如图，
$\text{Rt}\triangle ABC$中，$\angle ABC = 90^\circ$，$AB = 2$，$BC = 2\sqrt{3}$，点$M$是线段$AC$上一个动点，若以$M$为圆心半径为1的圆与线段$AC$交于$P$，$Q$两点，则$\overrightarrow{BP} \cdot \overrightarrow{BQ}$的取值范围为\underline{\ \ \ \ \ \ \ \ }。

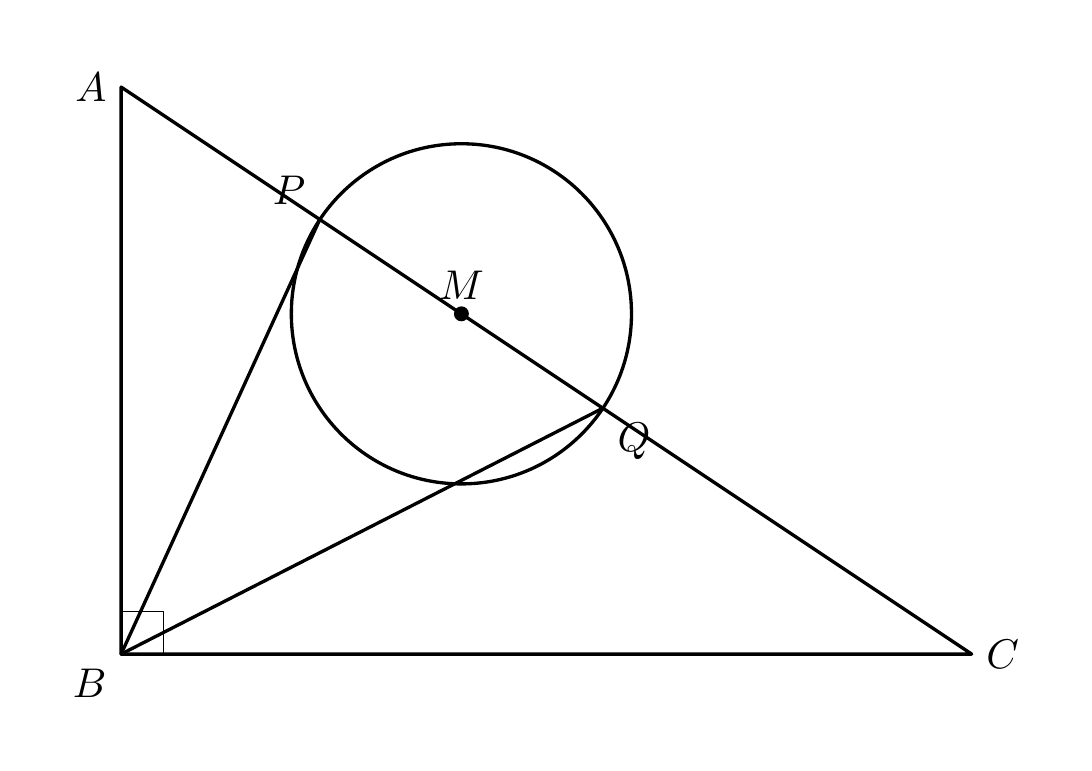
【解答】
\noindent
\textbf{【答案】} $[2,6]$\\
[10pt]

\noindent
\textbf{【分析】} 借助向量线性运算及数量积公式可得$\overrightarrow{BP} \cdot \overrightarrow{BQ} = |\overrightarrow{BM}|^2 - 1$，再求出$BM$的取值范围，即可得解。\\
[10pt]

\noindent
\textbf
{【详解】} 连接$BM$，则
\[
\begin
{aligned}
\overrightarrow{BP} \cdot \overrightarrow{BQ} &= (\overrightarrow{BM} + \overrightarrow{MP}) \cdot (\overrightarrow{BM} + \overrightarrow{MQ}) \\
&= (
\overrightarrow{BM} + \overrightarrow{MP}) \cdot (\overrightarrow{BM} - \overrightarrow{MP}) \\
&= |
\overrightarrow{BM}|^2 - |\overrightarrow{MP}|^2 = |\overrightarrow
{BM}|^2 - 1,
\end
{aligned}
\]
又
$\angle ABC = 90^\circ$，$AB = 2$，$BC = 2\sqrt{3}$，所以$\tan A = \frac{BC}{AB} = \sqrt{3}$，则$A = \frac{\pi}{3}$，所以$C = \frac{\pi}{6}$。\\[5pt]
又
$AC = \sqrt{AB^2 + BC^2} = 4$，则$AC$边上的高为$\frac{2 \times 2\sqrt{3}}{4} = \sqrt{3}$，\\[5pt]
要确保以
$M$为圆心半径为1的圆与线段$AC$交于$P$，$Q$两点，\\[5pt]
当
$M$在靠近$C$，且$CM = 1$时，$BM_1 = \sqrt{1^2 + (2\sqrt{3})^2 - 2 \times 1 \times 2\sqrt{3} \times \frac{\sqrt{3}}{2}} = \sqrt{7}$，\\[5pt]
当
$M$在靠近$A$，且$AM = 1$时，$BM_2 = \sqrt{1^2 + 2^2 - 2 \times 1 \times 2 \times \frac{1}{2}} = \sqrt{3}$，\\[5pt]
所以
$\sqrt{3} \le BM \le \sqrt{7}$，则$2 \le |\overrightarrow{BM}|^2 - 1 \le 6$，\\[5pt]
即
$\overrightarrow{BP} \cdot \overrightarrow{BQ} \in [2,6]$。\\[5pt]

故答案为：
$[2,6]$
。
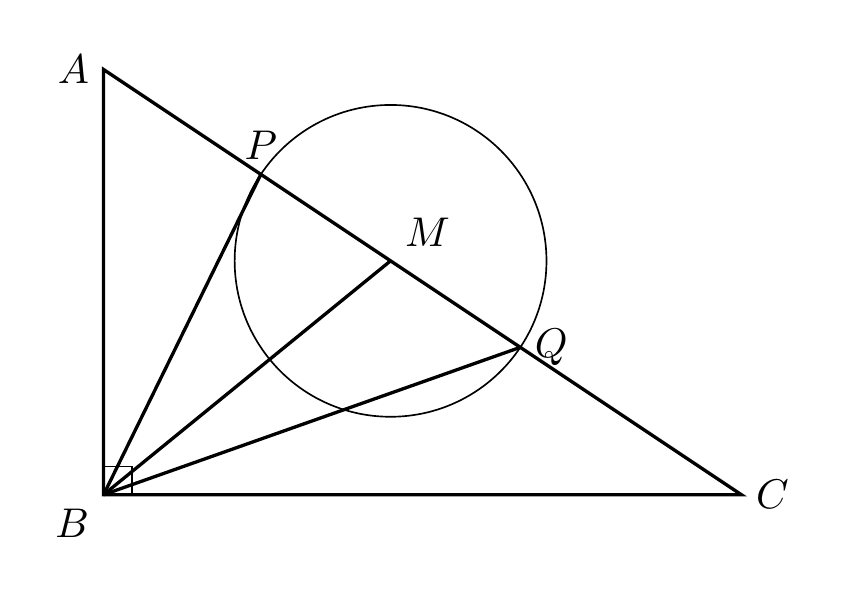